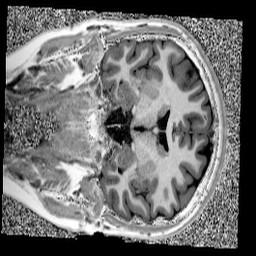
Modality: UNIT1
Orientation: coronal
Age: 14
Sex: female
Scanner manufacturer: siemens
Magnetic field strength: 3 T
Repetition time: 4 s
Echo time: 0.00303 s